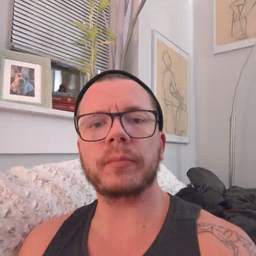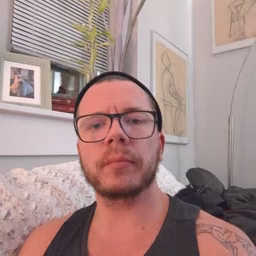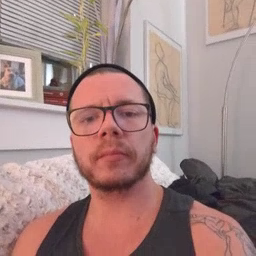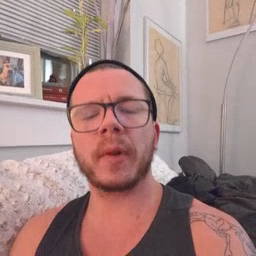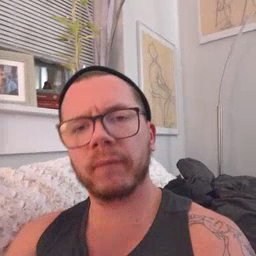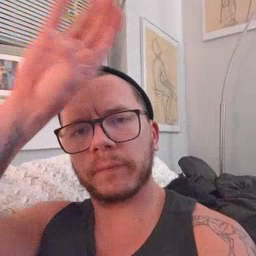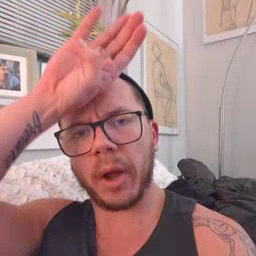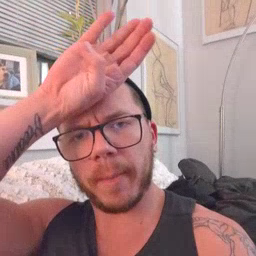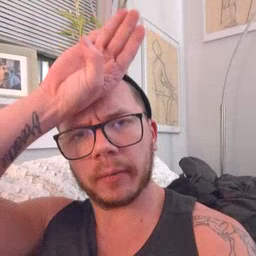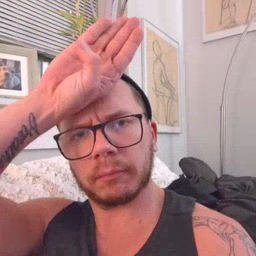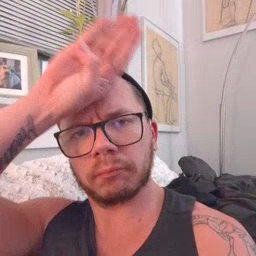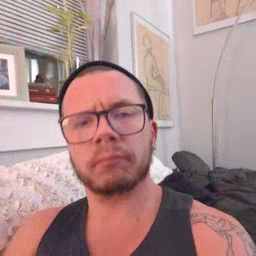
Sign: fireman